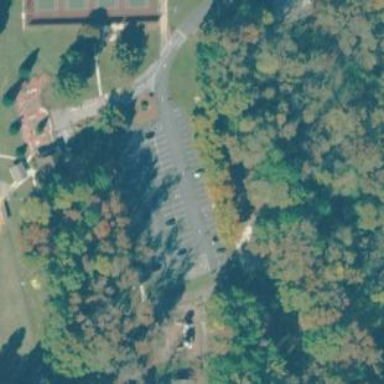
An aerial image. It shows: Parking area.